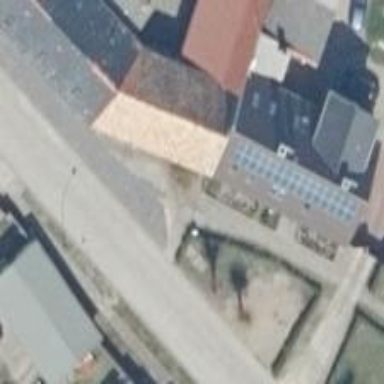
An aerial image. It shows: Residential building with gabled roof.